Question: In the screen shot below there are squares around the numbers and circles around superscript text.
I have found plenty of sites that puts background shapes in the
'TextView' both not around a certain word in the text and some sites that discuss
nine-patch.
Is this possible to do in the 'TextView' or do i need to use a different 'View'? Any help with this would be fantastic.
Thank-you

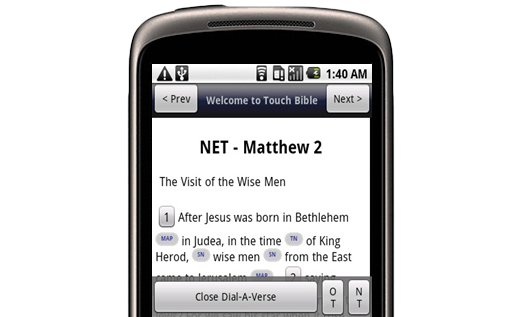
Answer: Your best bet would be a 'WebView' with content formatted as HTML.